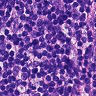
Metastatic tissue present: yes